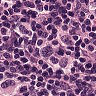
Metastatic tissue present: yes